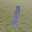
Label: 1